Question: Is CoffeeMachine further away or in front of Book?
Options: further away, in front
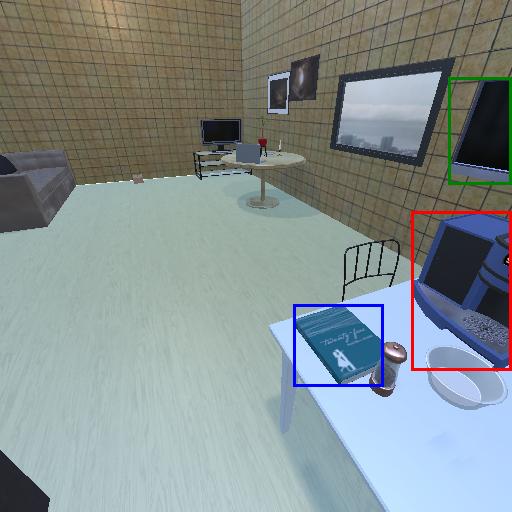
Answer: further away